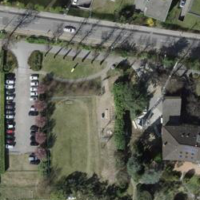
EUNIS habitat code: 53
Species observed at this site:
Diospyros lotus